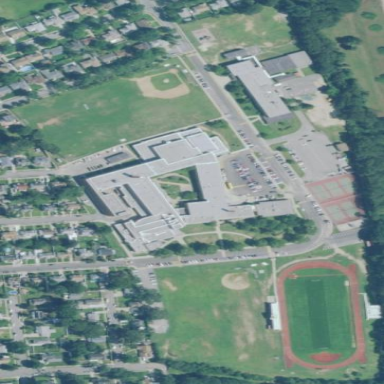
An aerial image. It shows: School.